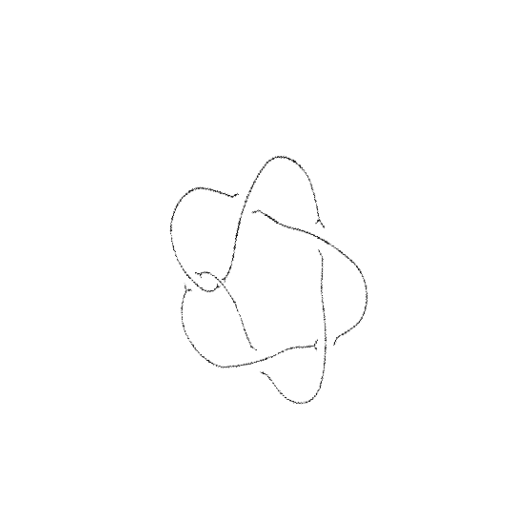
Crossing number: 6